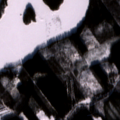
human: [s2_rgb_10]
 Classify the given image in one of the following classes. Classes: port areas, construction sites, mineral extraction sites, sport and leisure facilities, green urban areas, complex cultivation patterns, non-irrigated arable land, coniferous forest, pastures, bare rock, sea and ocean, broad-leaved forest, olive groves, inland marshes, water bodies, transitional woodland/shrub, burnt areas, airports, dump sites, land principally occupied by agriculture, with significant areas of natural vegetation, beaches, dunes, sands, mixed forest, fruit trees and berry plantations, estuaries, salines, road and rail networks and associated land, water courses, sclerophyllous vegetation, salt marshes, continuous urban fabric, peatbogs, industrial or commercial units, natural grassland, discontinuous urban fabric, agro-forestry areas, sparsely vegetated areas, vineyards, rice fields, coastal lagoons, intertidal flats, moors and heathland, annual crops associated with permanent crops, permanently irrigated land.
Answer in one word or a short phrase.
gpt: mixed forest, transitional woodland/shrub, water bodies